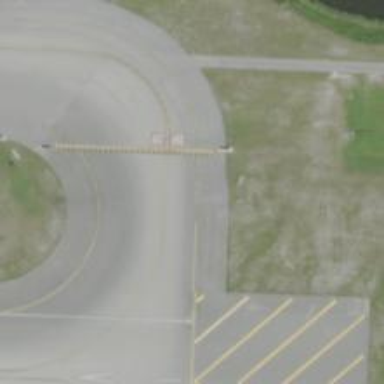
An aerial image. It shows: Image of taxiway at airport.